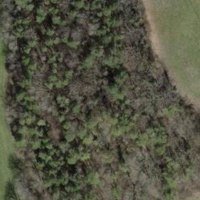
EUNIS habitat code: 41
Species observed at this site:
Fraxinus excelsior
Fagus sylvatica
Orchis mascula
Arum maculatum
Campanula persicifolia
Lathyrus vernus
Asplenium trichomanes
Cornus sanguinea
Colchicum autumnale
Melica uniflora
Carpinus betulus
Anthyllis vulneraria
Geum urbanum
Daphne laureola
Fragaria vesca
Veronica chamaedrys
Corylus avellana
Primula veris
Melittis melissophyllum
Acer campestre
Mercurialis perennis
Hippocrepis emerus
Euonymus europaeus
Orchis militaris
Hedera helix
Neottia ovata